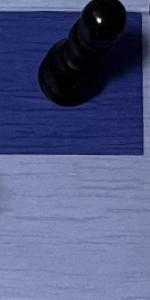
Label: Empty